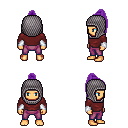
a pixel art fantasy rpg character, male body template, human, tanned skin, maroon long-sleeve shirt, magenta pants, purple long topknot hairstyle, chain hood, white cloth bracers, four views (front, back, left, right), 2x2 character sprite sheet, small pixel art, hard edges, no anti-aliasing